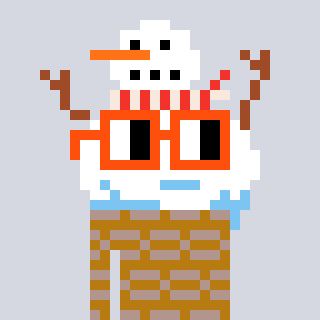
a pixel art character with square orange glasses, a snowman-shaped head and a gold-colored body on a cool background